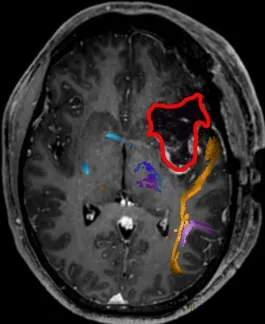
Case 7. Left panels show ON results, right panels AN results. Panels (G, H) Overlap of tracking and postoperative T1-weighted imaging after elastic with the resection cavity marked in red.
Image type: radiology (mri)